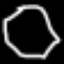
Label: octagon